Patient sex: M
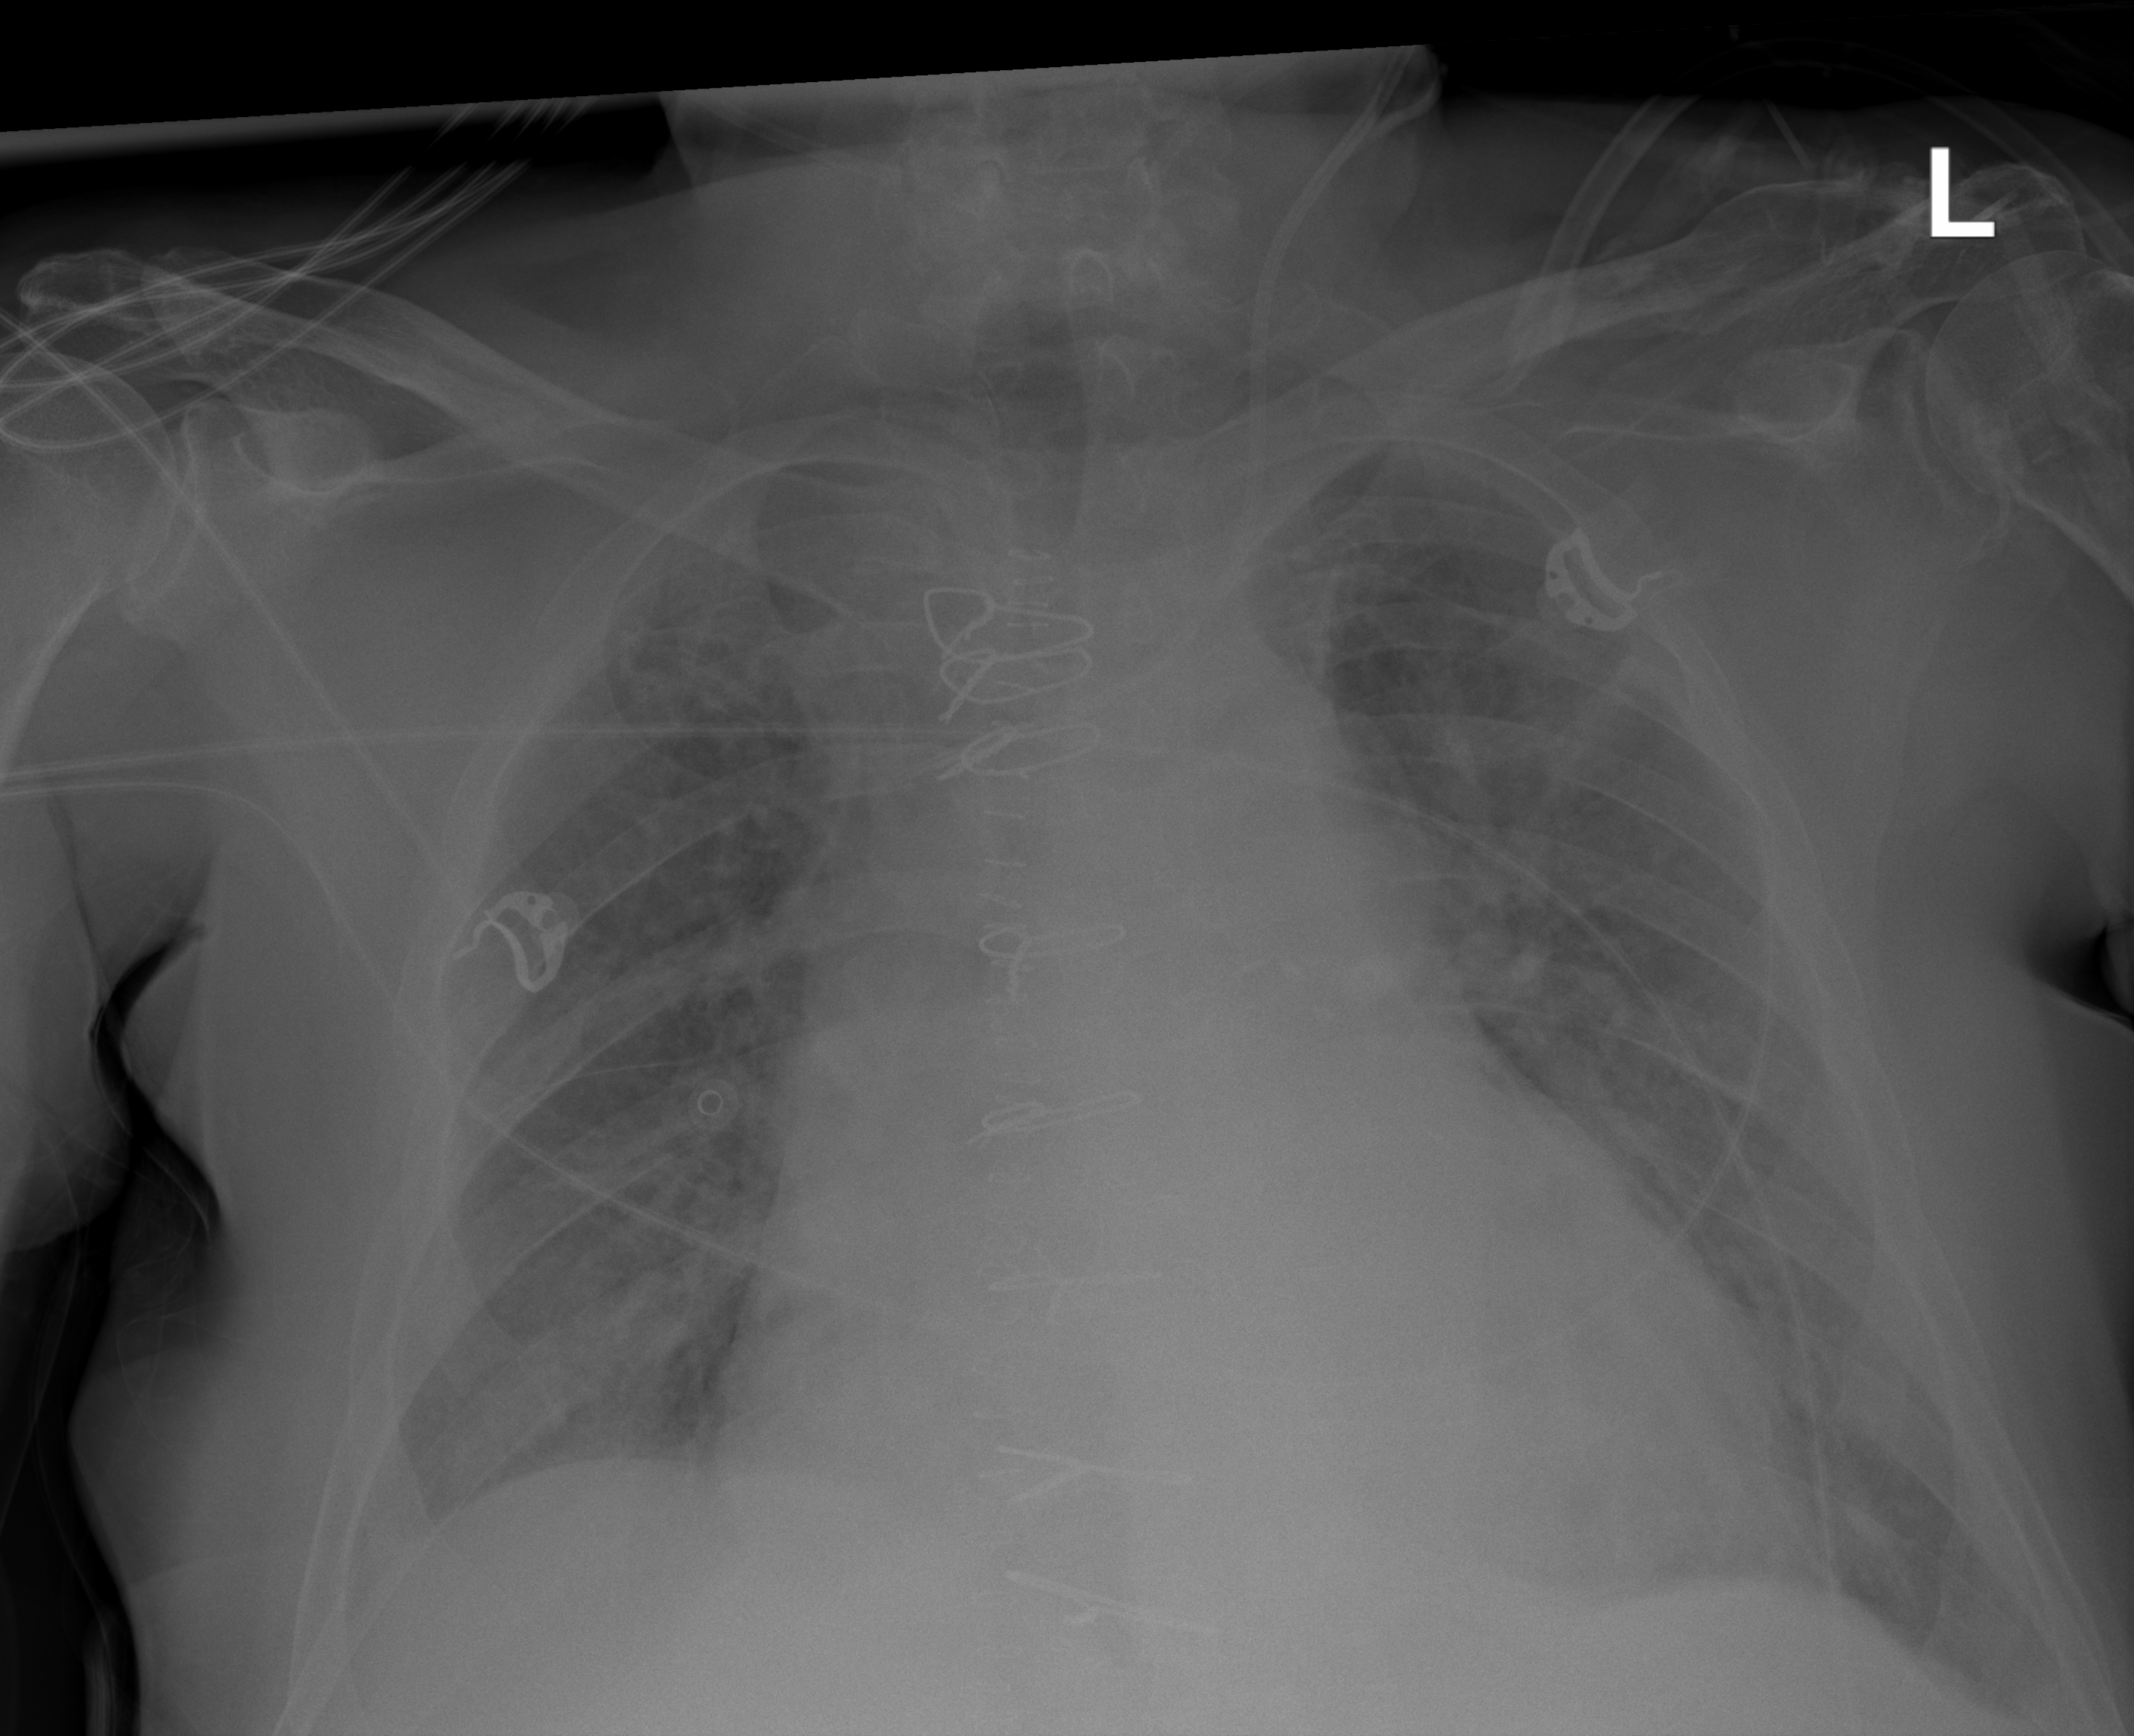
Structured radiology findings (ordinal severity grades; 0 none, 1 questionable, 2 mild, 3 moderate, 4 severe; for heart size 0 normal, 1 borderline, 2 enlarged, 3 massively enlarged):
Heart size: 2
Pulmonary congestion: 2
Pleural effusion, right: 0
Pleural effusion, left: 2
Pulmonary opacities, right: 2
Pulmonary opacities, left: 2
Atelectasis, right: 0
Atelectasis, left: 2